Question: When I send email using pyramid_mailer in gmail web client all looks fine, but in any desktop clients 'subject' contains question marks, for example:

If open source code of email 'subject' header looks like:
'''
Subject: =?utf-8?b?W9CS0LXQsS3Qk9CY0KEt0LrQvtC70YzRhtC10LLQsNC90LjQtV0g0JDQvdC+0L3Q?=
=?utf-8?b?uNC8IDIwMTItMTAtMTggMTc6NTg6MzIg0YHQvtC30LTQsNC7INC30LDQv9C40YHR?=
=?utf-8?b?jCAjMTM1OSAo0LrQvtC70YzRhtC10LLQsNC90LjQtSk=?=
'''
As you can see it is splitted into three parts. Try to perform the python code:
'''
import email.header
print email.header.decode_header('=?utf-8?b?W9CS0LXQsS3Qk9CY0KEt0LrQvtC70YzRhtC10LLQsNC90LjQtV0g0JDQvdC+0L3Q?=')[0][0]
print email.header.decode_header('=?utf-8?b?uNC8IDIwMTItMTAtMTggMTc6NTg6MzIg0YHQvtC30LTQsNC7INC30LDQv9C40YHR?=')[0][0]
print email.header.decode_header('=?utf-8?b?jCAjMTM1OSAo0LrQvtC70YzRhtC10LLQsNC90LjQtSk=?=')[0][0]
'''
We are getting the following result:
'''
[Veb-GIS-kol'tsevanie] Anon
m 2012-10-18 17:58:32 sozdal zapis
#1359 (kol'tsevanie)
'''
How I can get rid of this issue?
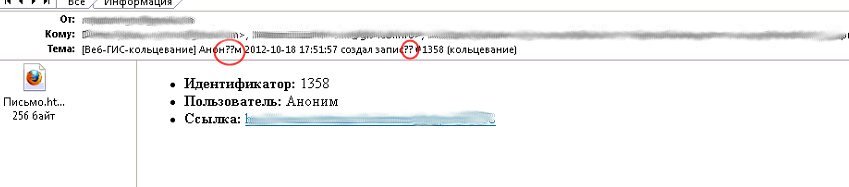
Answer: I just <URL> for this so you should be able to get it in repoze.sendmail 4.0 or 4.0b2, whichever is the next release.